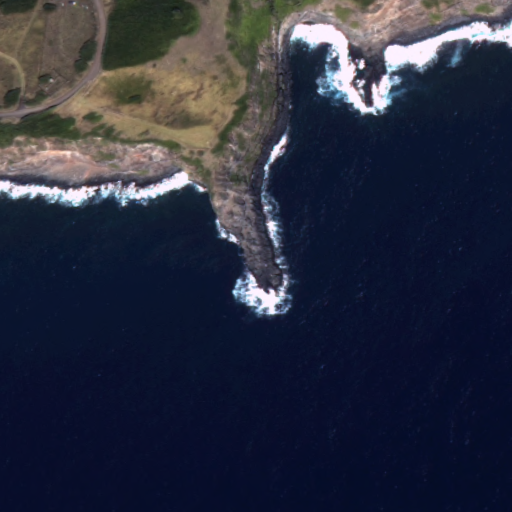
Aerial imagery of cape in Hawaii named Mokuia Point containing only unknown